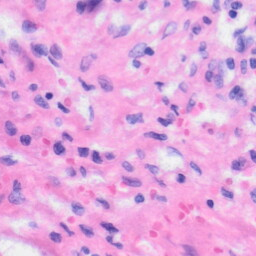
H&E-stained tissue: Liver